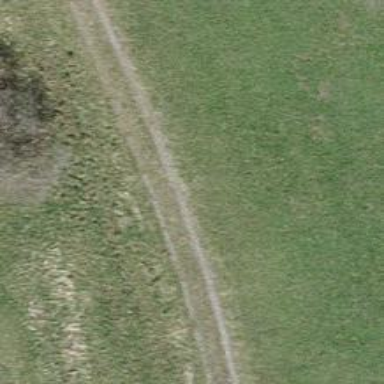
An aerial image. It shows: Gravel track with grade 4 classification.